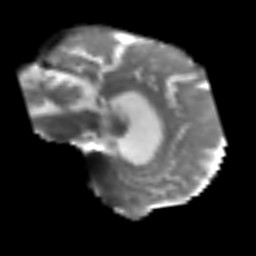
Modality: T2w
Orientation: sagittal
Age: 58
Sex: male
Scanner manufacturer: siemens
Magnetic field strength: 3 T
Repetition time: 3.2 s
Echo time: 0.081 s